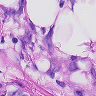
Metastatic tissue present: yes